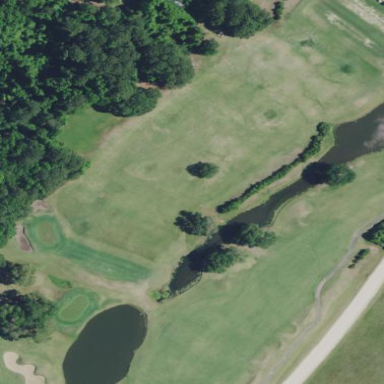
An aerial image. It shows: Grassy area designated as driving range for golf.